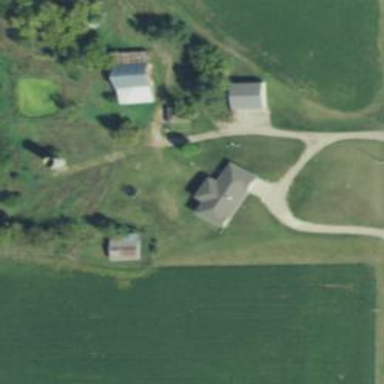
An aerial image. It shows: Simple and straightforward house.